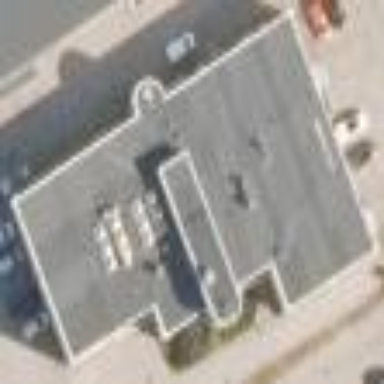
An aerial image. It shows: Retail building.